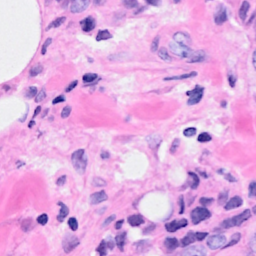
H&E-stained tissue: Breast